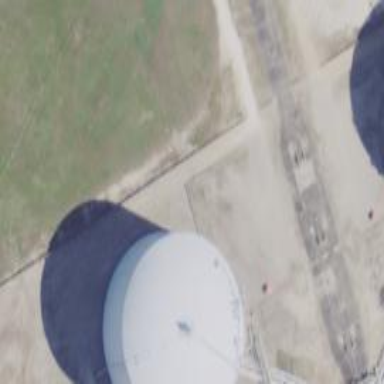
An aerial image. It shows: Storage tank which is man-made structure.